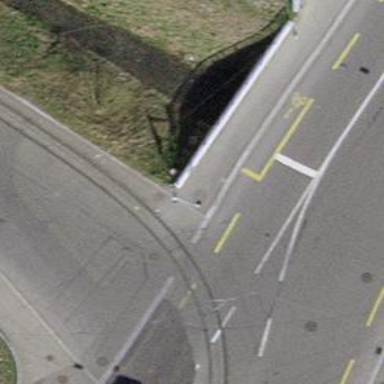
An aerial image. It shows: Tram crossing on the railway.